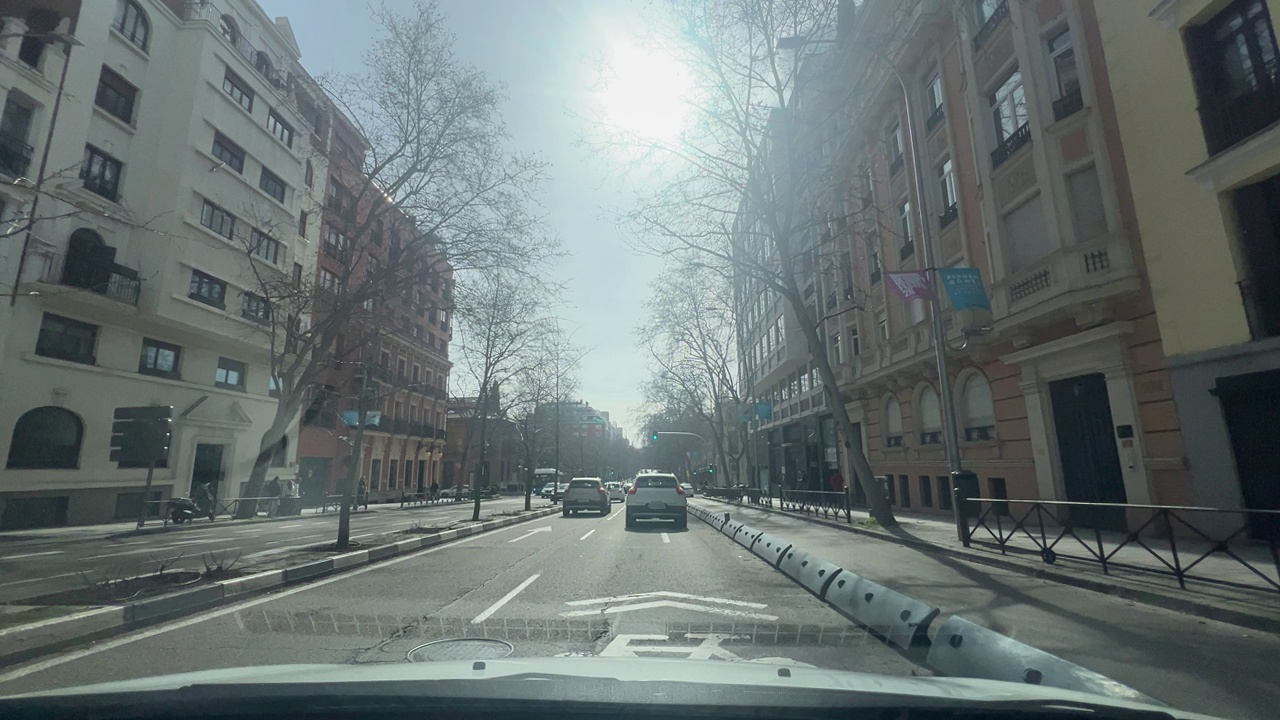
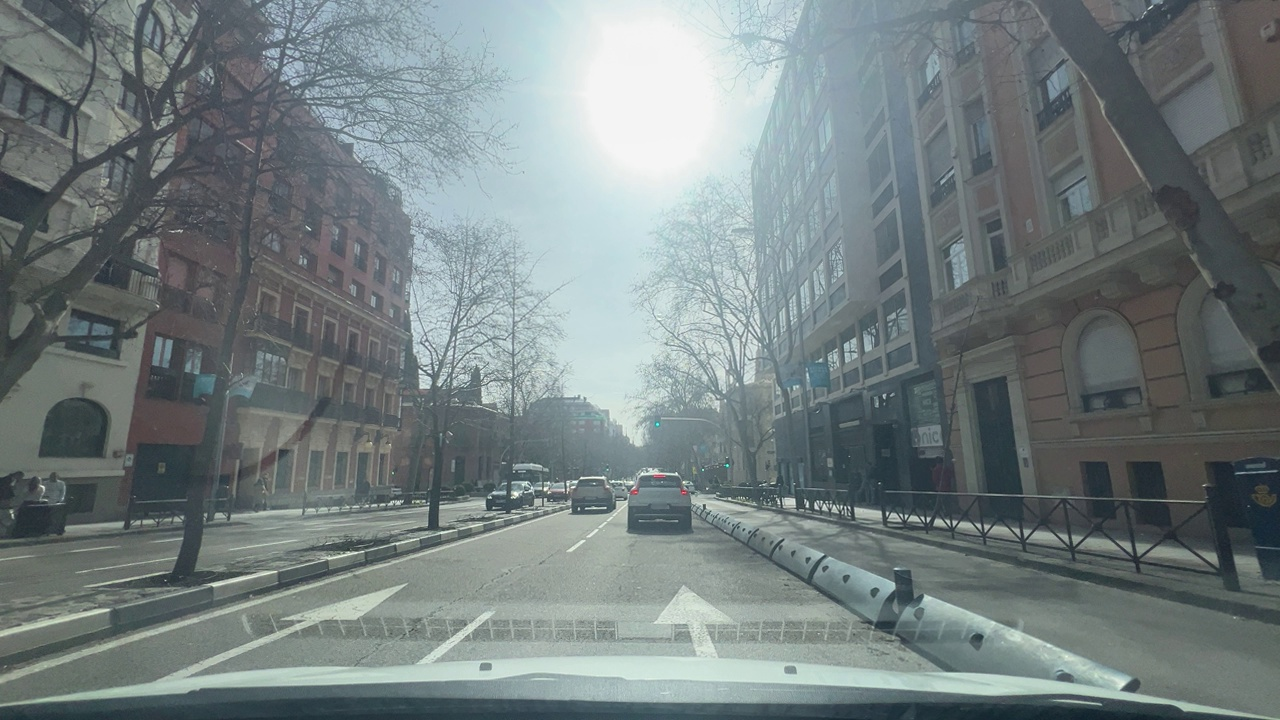
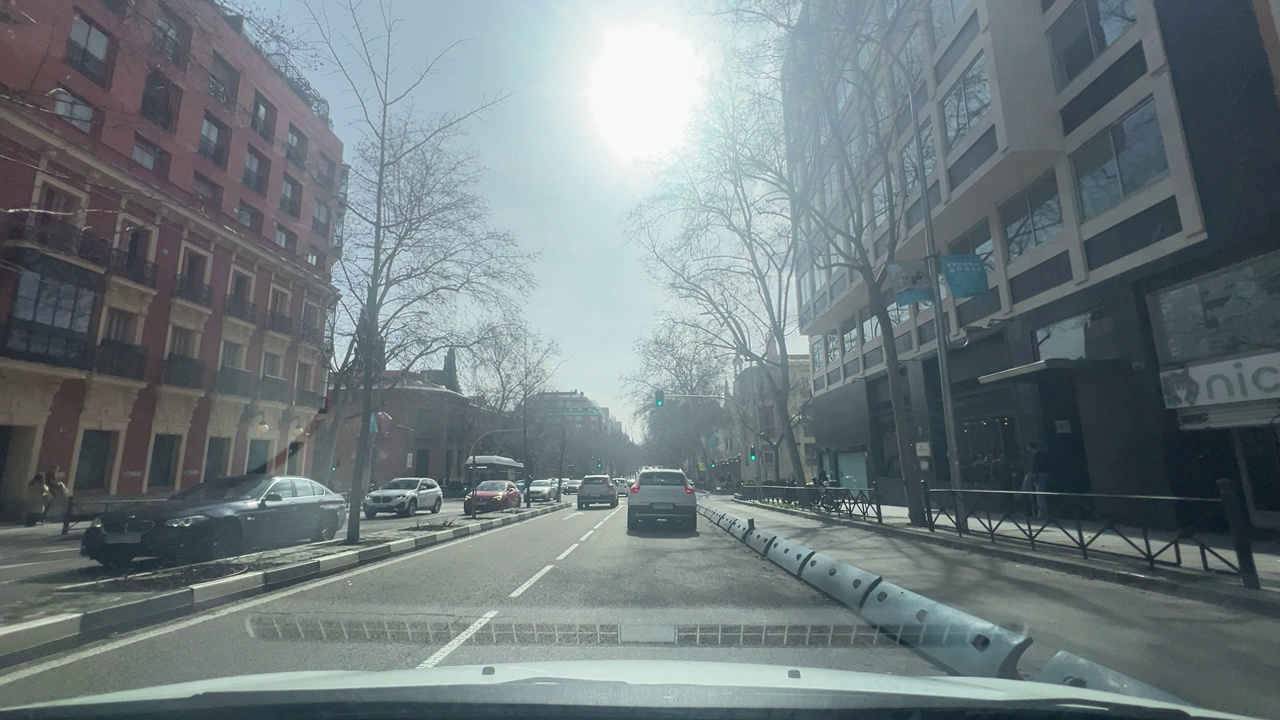
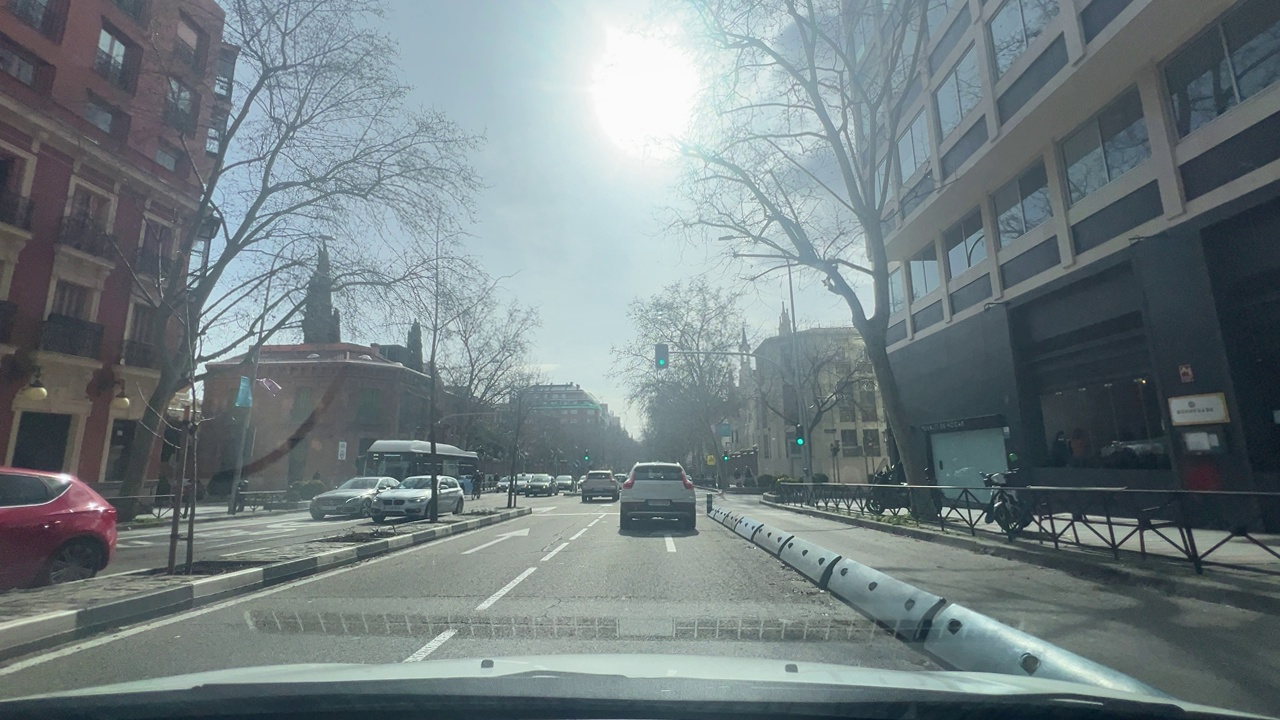
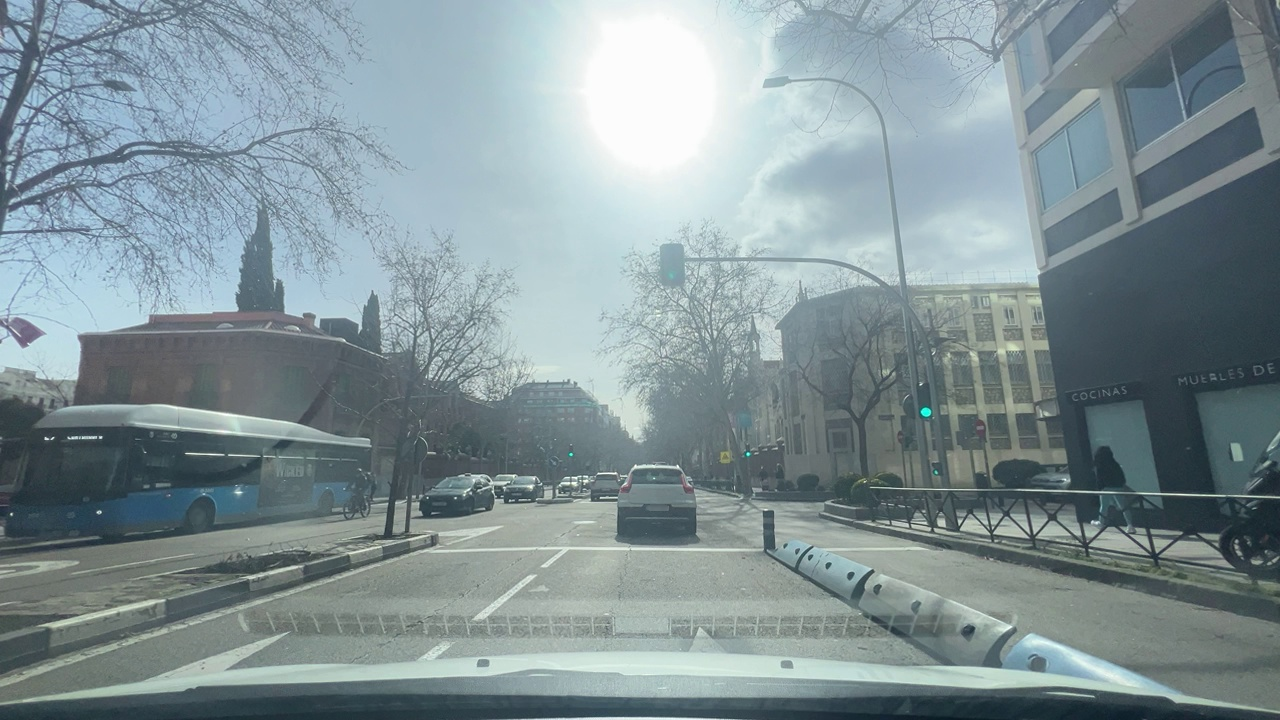
Situation: Leading braking
Question: Is there a vehicle directly ahead in the ego lane with brake lights on?
Answer: Yes
Reasoning: The vehicle directly in front of the ego vehicle shows active red brake lights.

Situation: Leading braking
Question: Is the distance between the ego vehicle and the vehicle ahead decreasing?
Answer: Yes
Reasoning: The relative distance to the leading vehicle is reducing slightly between some frames.

Situation: Leading braking
Question: Is either the ego vehicle or the leading vehicle stationary?
Answer: No
Reasoning: The leading vehicle keeps moving although partially with brake lights on.

Situation: Leading braking
Question: Is the ego vehicle decelerating due to dense traffic or congestion ahead?
Answer: Yes
Reasoning: Slightly dense traffic but no evident congestion.